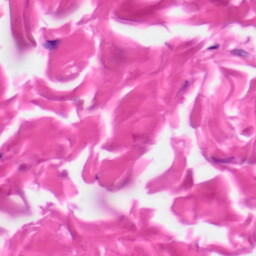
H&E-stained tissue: Skin